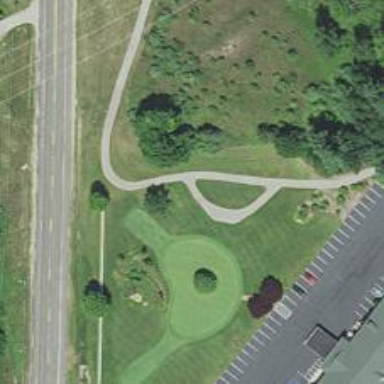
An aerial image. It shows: Path for both road and golf.